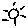
Label: sun